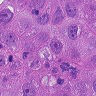
Metastatic tissue present: yes